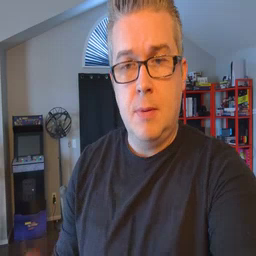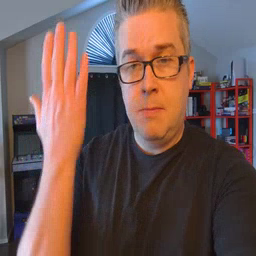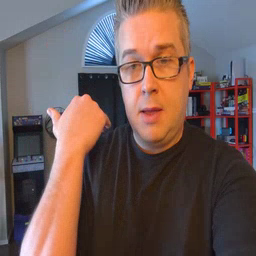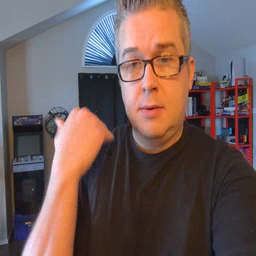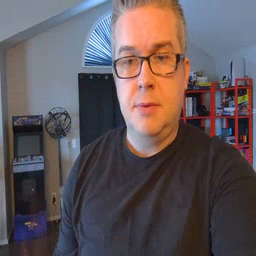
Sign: before